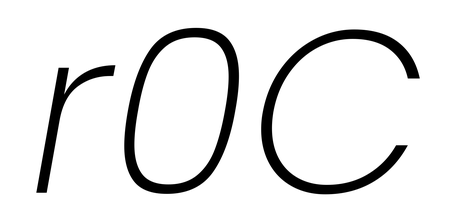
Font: Poppins-ExtraLightItalic